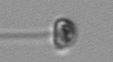
Label: flagellate